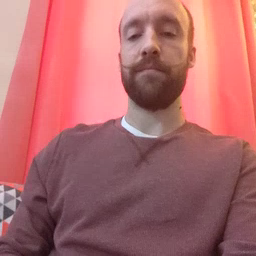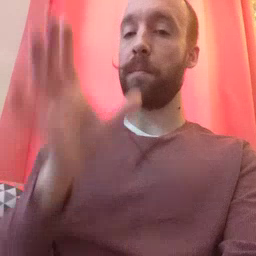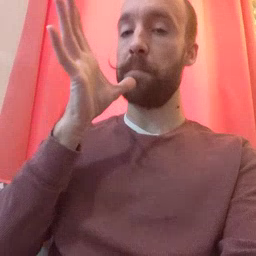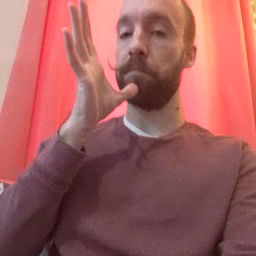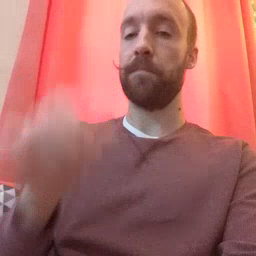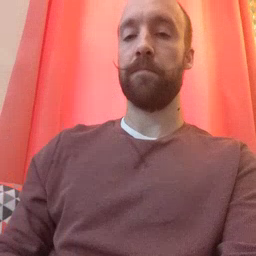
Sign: mom